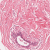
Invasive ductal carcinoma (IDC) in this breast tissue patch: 0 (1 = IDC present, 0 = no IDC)